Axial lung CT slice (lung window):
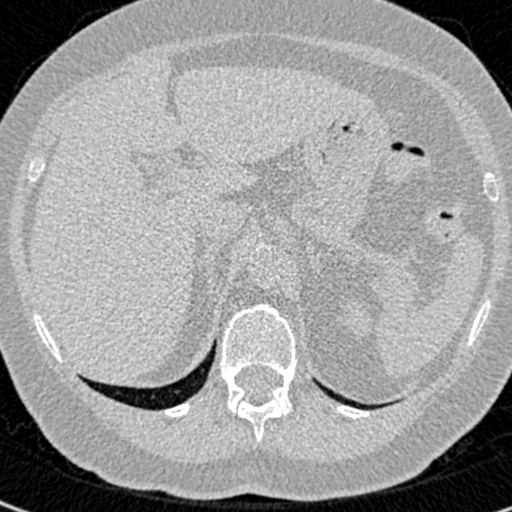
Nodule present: no